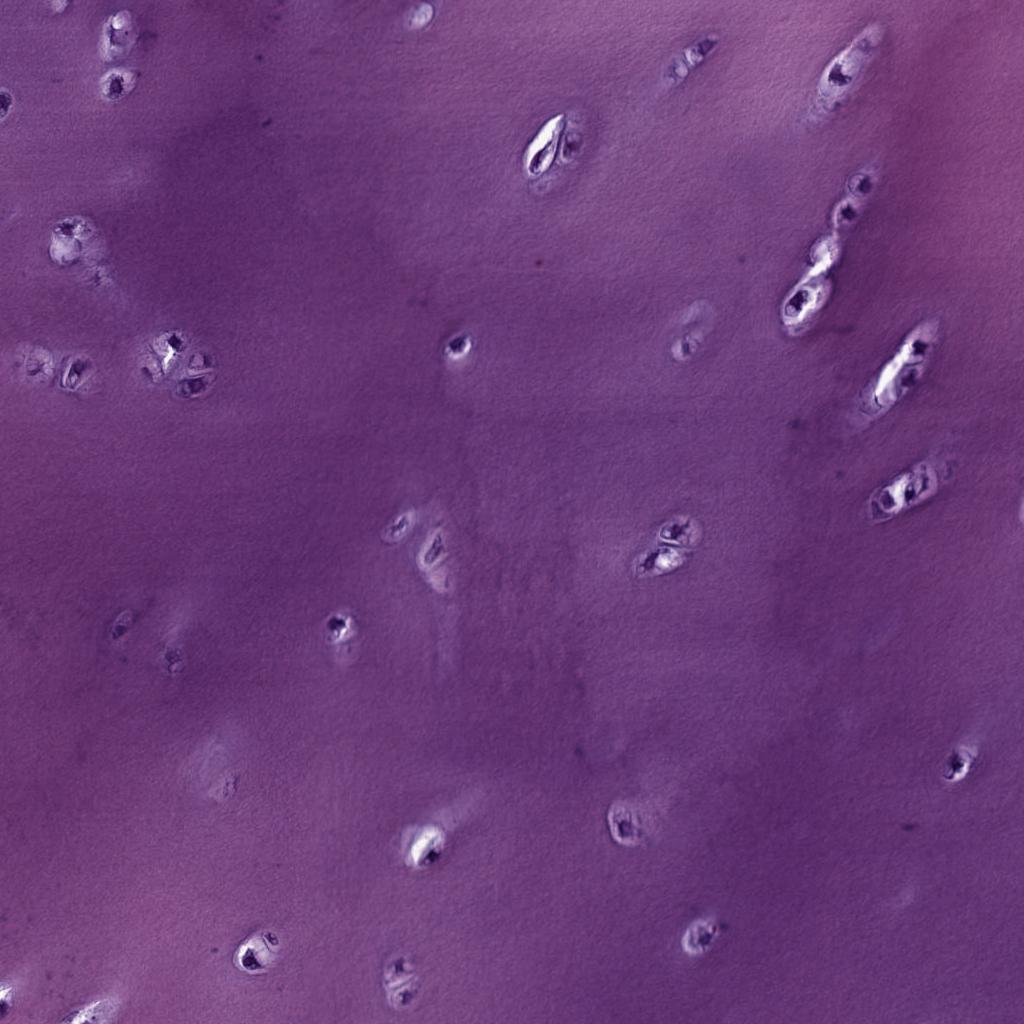
Label: Non-Tumor